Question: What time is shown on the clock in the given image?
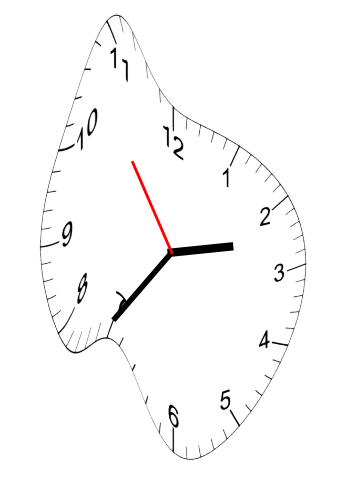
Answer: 02:35:54